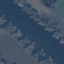
Label: River